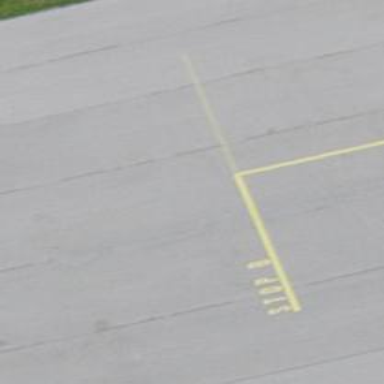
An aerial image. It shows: Airport parking position.